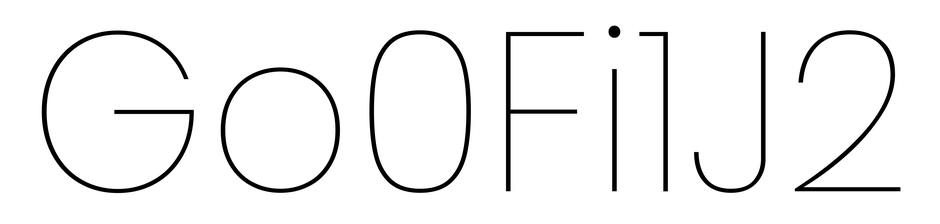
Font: Poppins-Thin